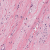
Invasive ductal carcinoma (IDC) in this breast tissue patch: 1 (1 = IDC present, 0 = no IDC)